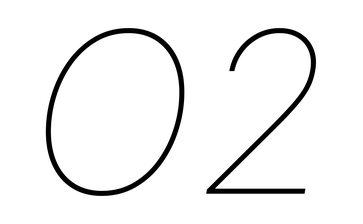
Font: Inter-Italic_Thin_Italic